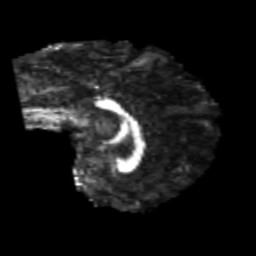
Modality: FA
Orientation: sagittal
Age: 24
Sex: male
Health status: healthy
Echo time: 0.074 s